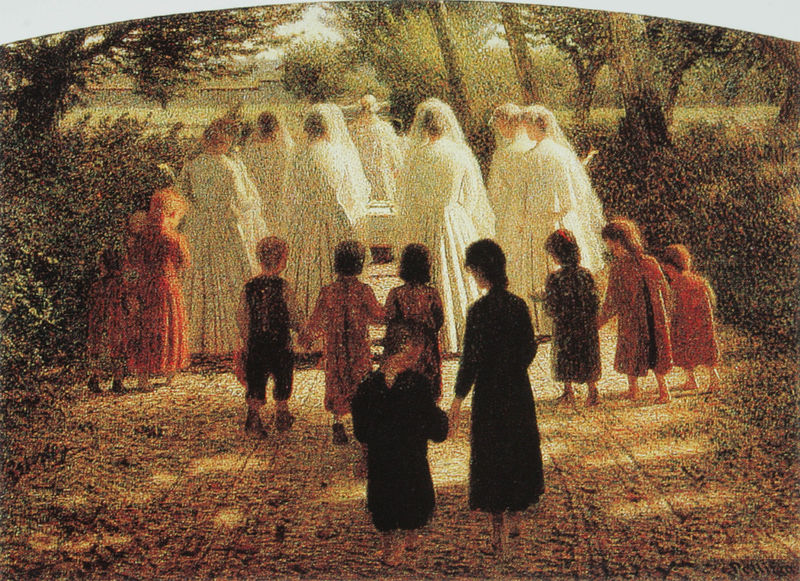
Titel: Abgeknickte Blume
Künstler: Giuseppe Pellizza da Volpedo
Standort: Paris
Institution: Musée d'Orsay
Schlagwörter: baum, blau, blätter, dunkel, gemälde, gruppe, hand, himmel, laub, mann, schatten, weiß, baumstämme, bäume, frauen, gelb, grün, landschaft, menschen, mädchen, braun, frau, frisur, hell, kleid, kleider, köpfe, licht, männer, rücken, schwarz, strasse, park, rot, schleier, weg, wiese, fest, malerei, schleife, symbolismus, feier, mensch, tod, trauer, hände, öl, natur, büsche, gebüsch, sonne, sträucher, land, haare, kind, paar, wald, kinder, kreis, garten, rückenansicht, sommer, buben, jungen, spuren, mauer, herbst, füsse, romantik, braut, bräute, monet, robe, weste, barfuss, hinten, rückenfigur, friedhof, gebet, zeremonie, altar, kleinkind, rückenfiguren, runge, prister, pfarrer, beerdigung, begräbnis, sarg, chwarz, lichtflecken, pastor, priester, prozession, hochzeit, ritual, brauns, roben, kleinkinder, kommunion, pointillismus, neo-impressionismus, kult, ritus, bräutigam, jungfrauen, hochzeitskleid, trauerzug, preister, beedrigung, hochzeit mit jesus, hände haltend, kionder, novizinnen, sekte, weisse kleider, jungfern, +bäume